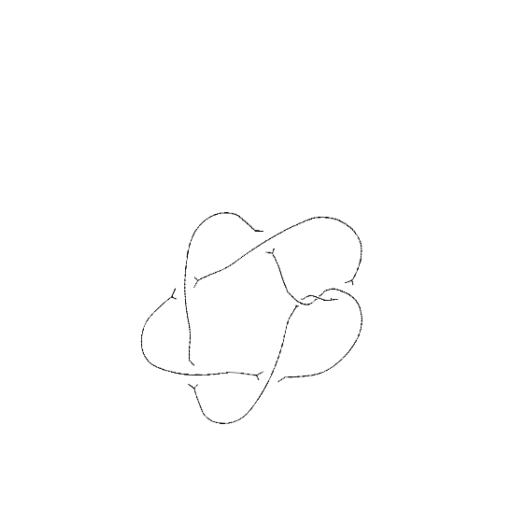
Crossing number: 7